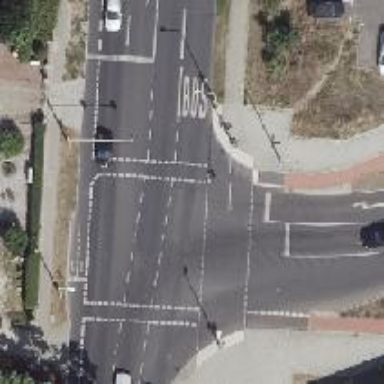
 there is cycleway that shares with the busway."